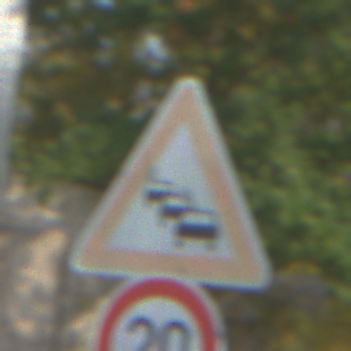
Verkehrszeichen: Stau
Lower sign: Geschwindigkeit20
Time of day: MorningAfternoon
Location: Outdoor (Suburban)
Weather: PartlyCloudy
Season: NotSpecified
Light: Natural